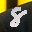
Label: 8